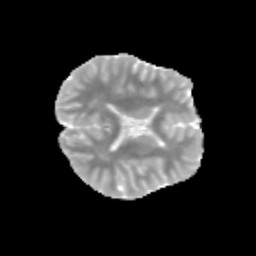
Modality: MD
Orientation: axial
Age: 11
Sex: female
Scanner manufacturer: siemens
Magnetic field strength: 3 T
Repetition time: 3.8 s
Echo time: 0.07 s